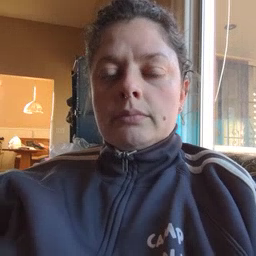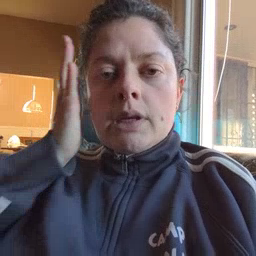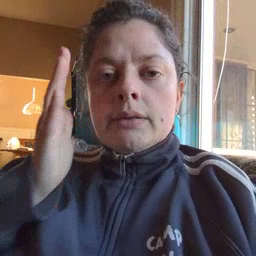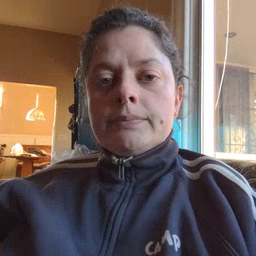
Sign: bed